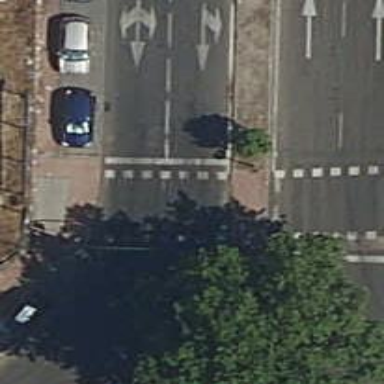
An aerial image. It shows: Crossing with traffic signals.